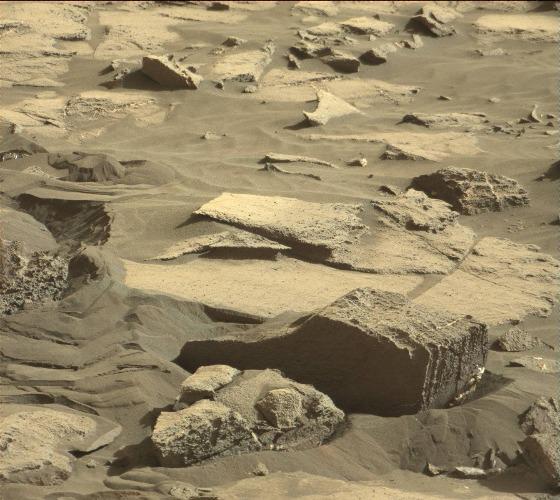
Terrain classes present: Bedrock, Gravel / Sand / Soil, Rock, Shadow, Track